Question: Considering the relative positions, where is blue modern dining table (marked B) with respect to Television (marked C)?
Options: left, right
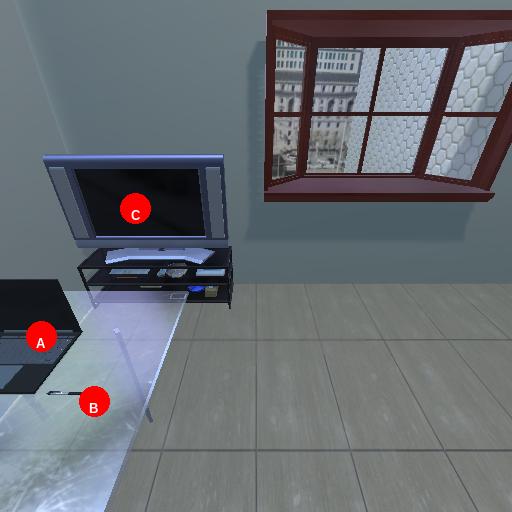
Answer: left